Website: lowes
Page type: billing-address
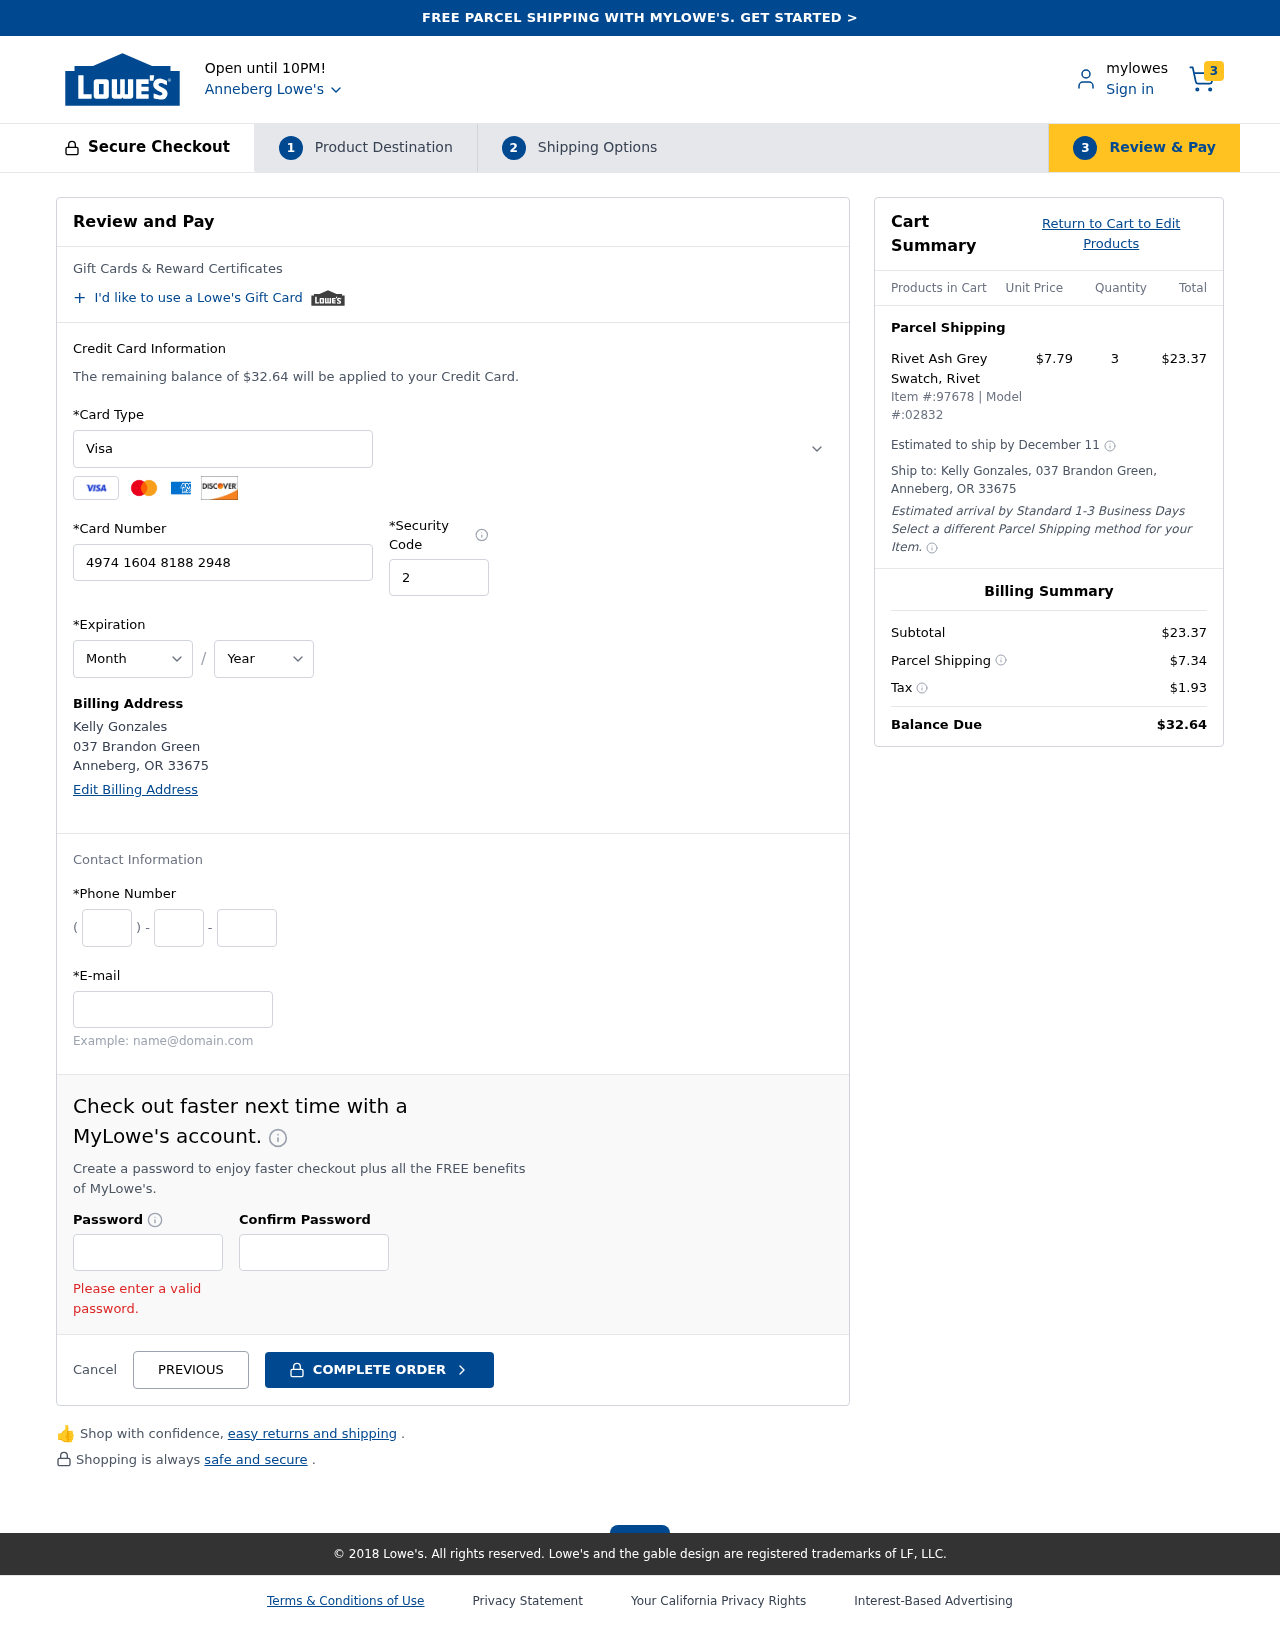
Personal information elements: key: PII_CARD_CVV
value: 231
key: PII_CARD_EXPIRY_MONTH
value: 07
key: PII_CARD_EXPIRY_YEAR
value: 29
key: PII_CARD_NUMBER
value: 4974 1604 8188 2948
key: PII_CARD_TYPE
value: Visa
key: PII_CITY
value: Anneberg
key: PII_CITY_STATE_ZIP
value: Anneberg, OR 33675
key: PII_EMAIL
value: kelly.gonzales@yahoo.com
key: PII_FULLNAME
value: Kelly Gonzales
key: PII_PHONE_AREA
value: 200
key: PII_PHONE_PREFIX
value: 451
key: PII_PHONE_SUFFIX
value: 3125
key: PII_STREET
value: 037 Brandon Green
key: PII_FULLNAME2
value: Kelly Gonzales
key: PII_STATE_ABBR
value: OR
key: PII_POSTCODE
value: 33675
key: PII_POSTCODE_FULL
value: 33675
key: PII_CITY_STATE
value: Anneberg, OR
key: PII_STATE_ABBR2
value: OR
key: PII_POSTCODE_NUMERIC
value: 33675
Product elements: key: PRODUCT1_NAME
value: Rivet Ash Grey Swatch, Rivet
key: PRODUCT1_PRICE
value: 7.79
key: PRODUCT1_QUANTITY
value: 3
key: PRODUCT_ITEM_NUMBER
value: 97678
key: PRODUCT_MODEL_NUMBER
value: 02832
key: PRODUCT1_LINE_TOTAL
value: $23.37
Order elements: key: ORDER_NUM_ITEMS
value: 3
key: ORDER_TOTAL
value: $32.64
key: ORDER_SHIPPING_DATE
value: December 11
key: ORDER_SUBTOTAL
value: $23.37
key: ORDER_SHIPPING_COST
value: $7.34
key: ORDER_TAX
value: $1.93